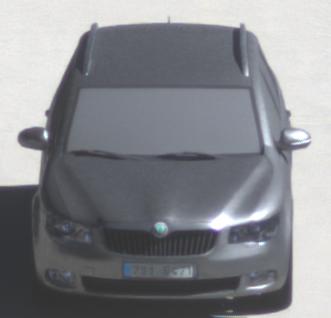
Make: Skoda
Model: Superb Combi 1.4 TSI
Detailed model: Superb (II) Combi
Model produced from: 2010/01
Model produced until: 2011/10
Doors: 5
Color: gray
Road condition: dry road
Daytime: midday
Contrast: high contrast